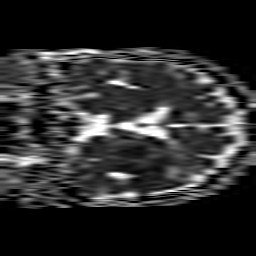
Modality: ADC
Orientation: coronal
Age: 68
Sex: male
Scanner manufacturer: philips
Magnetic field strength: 1.5 T
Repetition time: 4.917 s
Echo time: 0.07794 s